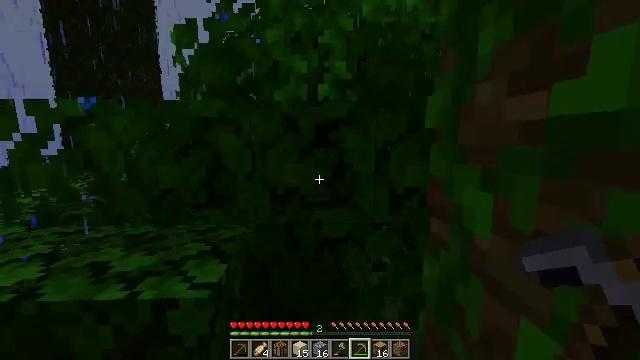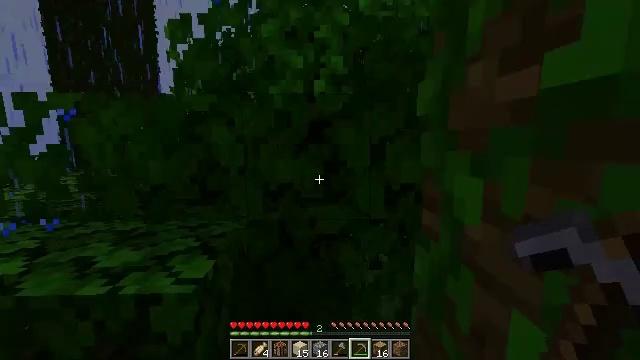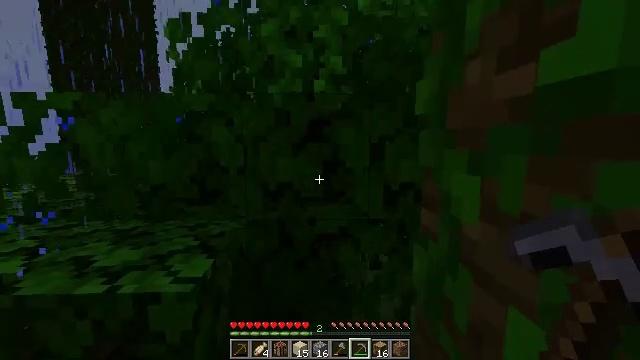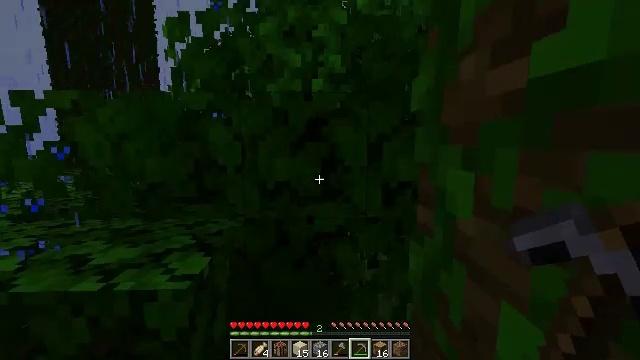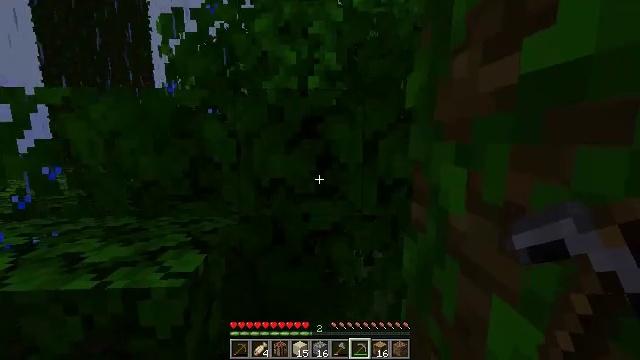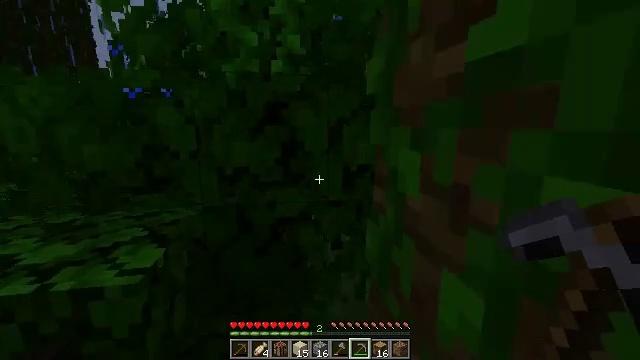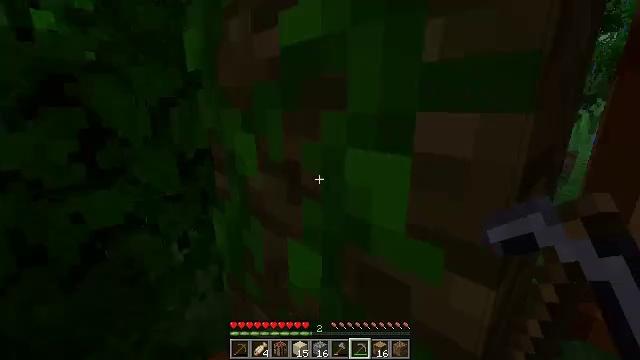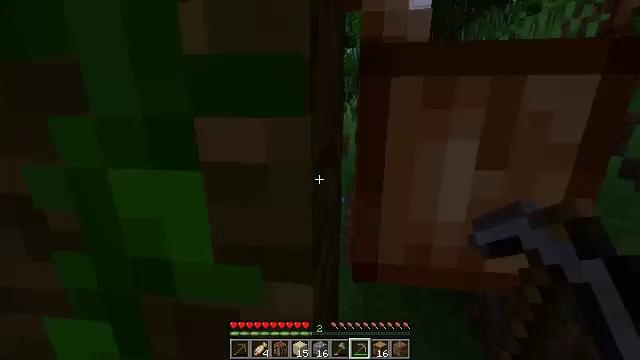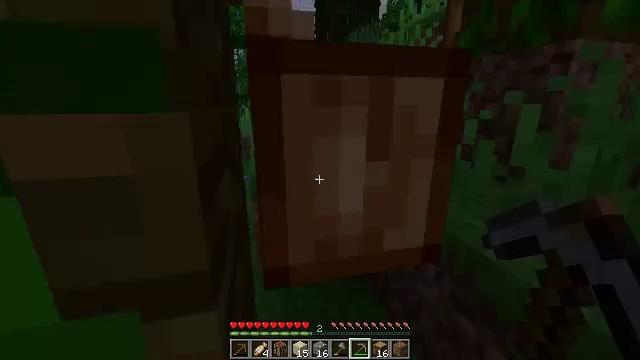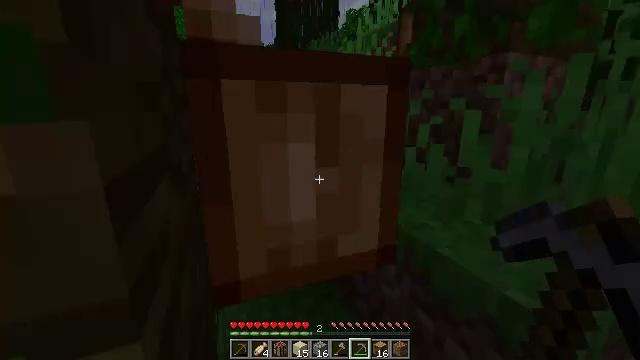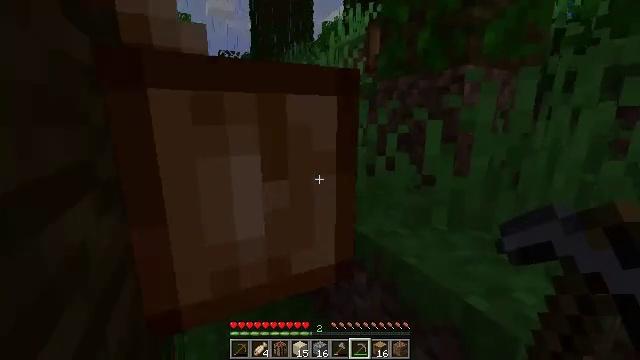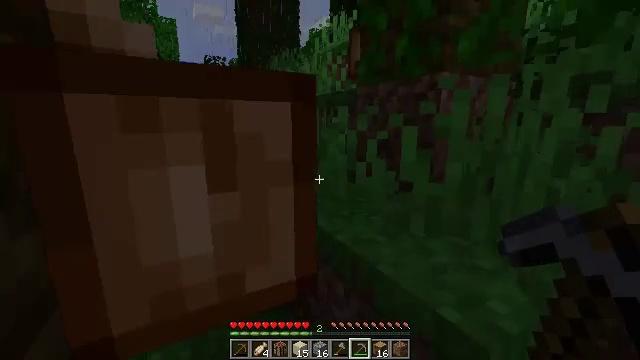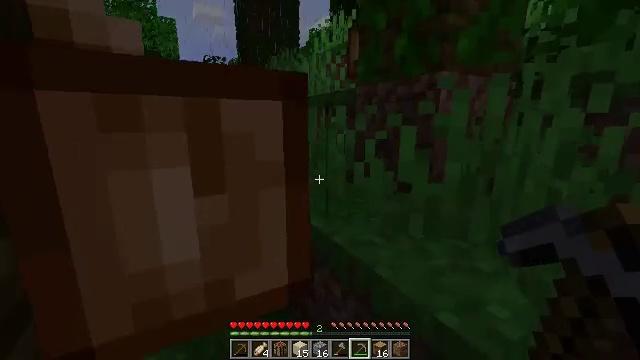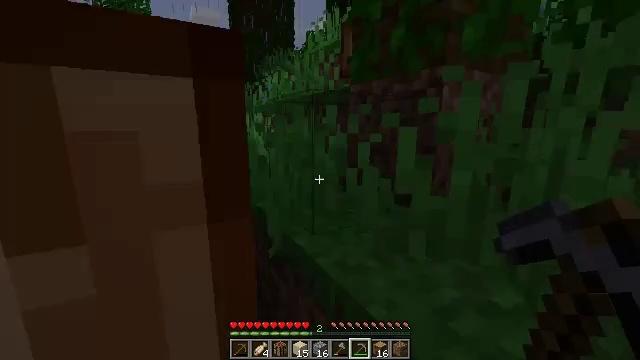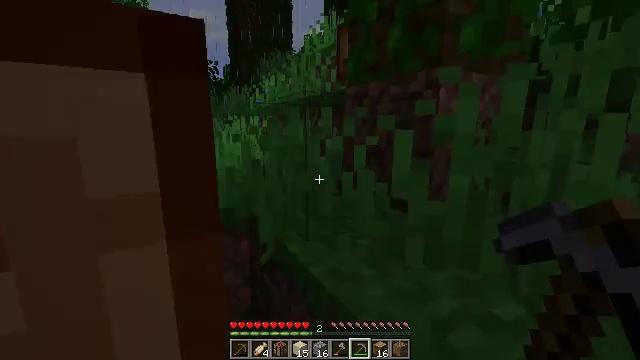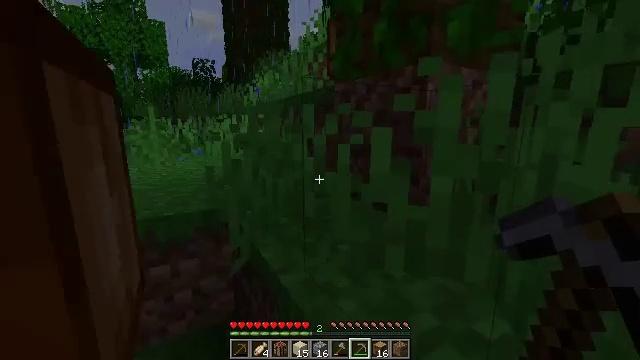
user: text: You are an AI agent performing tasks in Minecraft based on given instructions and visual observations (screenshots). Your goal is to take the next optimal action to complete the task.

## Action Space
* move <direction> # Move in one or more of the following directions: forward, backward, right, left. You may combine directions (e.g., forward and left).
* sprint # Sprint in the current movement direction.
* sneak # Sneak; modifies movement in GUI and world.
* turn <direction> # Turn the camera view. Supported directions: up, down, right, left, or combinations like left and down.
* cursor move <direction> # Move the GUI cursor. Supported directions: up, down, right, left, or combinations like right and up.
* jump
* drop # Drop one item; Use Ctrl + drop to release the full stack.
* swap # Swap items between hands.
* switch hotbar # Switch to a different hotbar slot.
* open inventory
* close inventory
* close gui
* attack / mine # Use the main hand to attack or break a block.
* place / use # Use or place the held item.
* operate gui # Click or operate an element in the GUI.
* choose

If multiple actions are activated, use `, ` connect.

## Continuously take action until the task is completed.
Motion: motion action
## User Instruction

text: Collect some oak leaves.
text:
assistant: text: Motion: move forward
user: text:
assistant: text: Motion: move forward
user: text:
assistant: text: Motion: move forward
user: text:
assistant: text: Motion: move forward
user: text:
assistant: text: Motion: move forward, turn right and down
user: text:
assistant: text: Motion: move forward, turn right and down
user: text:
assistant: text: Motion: move forward, turn right and down
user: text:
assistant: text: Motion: move forward, turn right
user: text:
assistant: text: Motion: move forward, turn right and up
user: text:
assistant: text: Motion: move forward, turn right and up
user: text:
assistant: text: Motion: move forward, turn right and up
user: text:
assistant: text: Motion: move forward
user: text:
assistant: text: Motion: move forward
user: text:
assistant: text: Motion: move forward
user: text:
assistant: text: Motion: move forward
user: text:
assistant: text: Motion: move forward
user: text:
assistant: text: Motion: move forward, turn left
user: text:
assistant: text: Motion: move forward, turn left
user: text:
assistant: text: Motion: move forward, turn left
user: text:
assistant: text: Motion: move forward, turn left and up
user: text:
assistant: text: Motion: move forward, turn left
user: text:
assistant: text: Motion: move forward, turn left and up
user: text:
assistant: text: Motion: move forward, turn left
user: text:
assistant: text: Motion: move forward
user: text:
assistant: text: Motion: move forward
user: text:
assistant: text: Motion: move forward
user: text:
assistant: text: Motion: move forward
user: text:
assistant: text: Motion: move forward
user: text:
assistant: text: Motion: move forward
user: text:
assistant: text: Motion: move forward